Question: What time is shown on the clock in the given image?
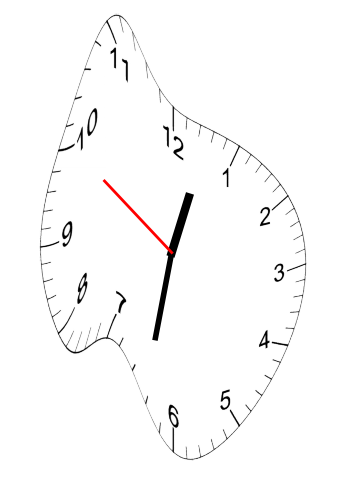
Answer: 12:31:50